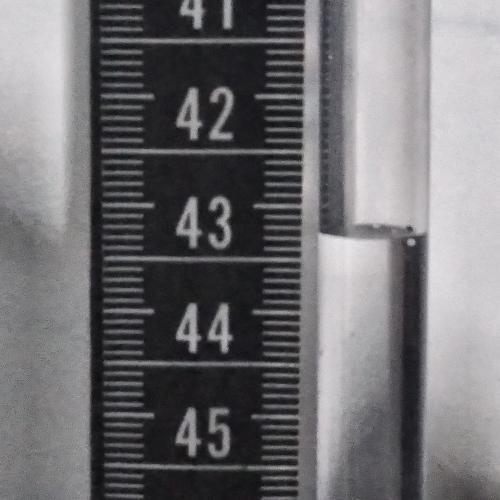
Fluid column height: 43.4 cm